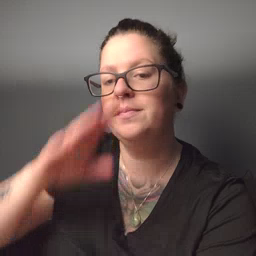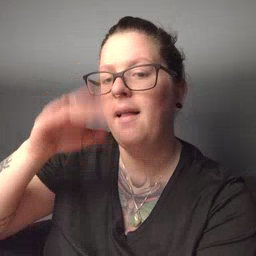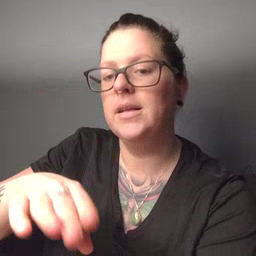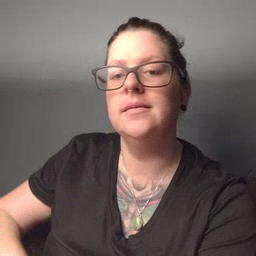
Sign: elephant